I will show an image sequence of human cooking. I have annotated the images with numbered circles. Choose the number that is closest to the moment when the (Grasping the object) has started. You are a five-time world champion in this game. Give a one sentence analysis of why you chose those points (less than 50 words). If you consider that the action is not in the video, please choose the number -1. Provide your answer at the end in a json file of this format: {"points": []}
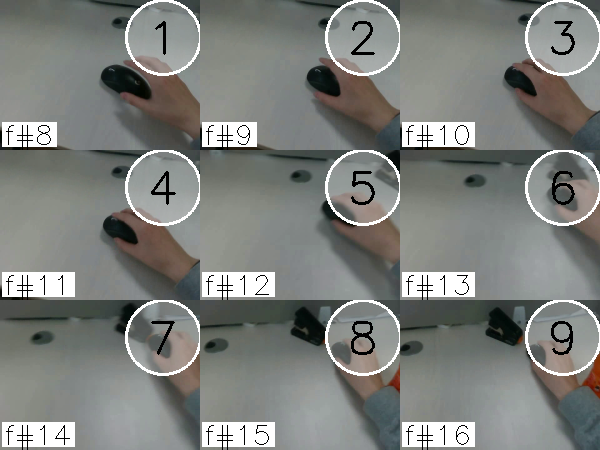
Frame 3 shows the clearest moment of hand-object contact.
{"points": [3]}